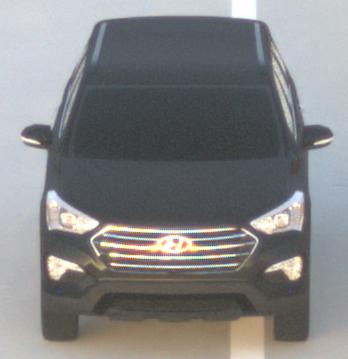
Make: Hyundai
Model: Santa Fe 2.4 GDI
Detailed model: Santa Fe (DM)
Model produced from: 2017/08
Model produced until: 2018/01
Doors: 5
Color: black
Road condition: dry road
Daytime: dawn
Contrast: medium contrast